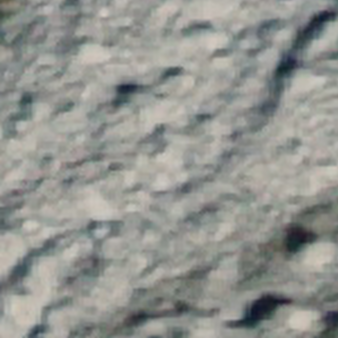
Label: other